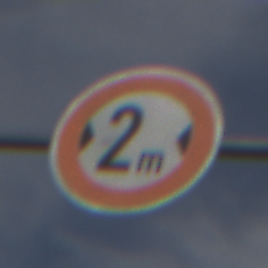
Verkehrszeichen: TatsaechlicheBreite2
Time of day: MorningAfternoon
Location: Outdoor (Nature)
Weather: PartlyCloudy
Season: NotSpecified
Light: Natural